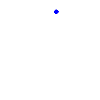
Particle: pion